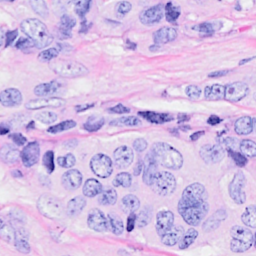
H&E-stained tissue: Breast